Aerial crown-view tile of a tropical tree (Barro Colorado Island, Panama), acquired 20240611:
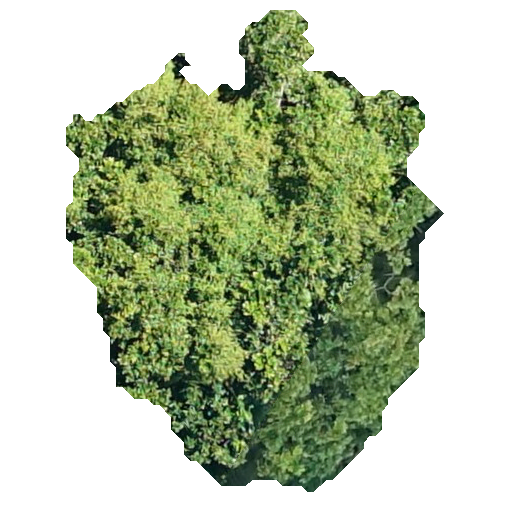
Species: Anacardium excelsum
GBIF accepted scientific name: Anacardium excelsum
Crown area: 190.649 m²